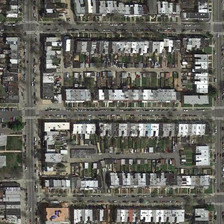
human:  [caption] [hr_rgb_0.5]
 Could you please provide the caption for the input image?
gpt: there are grey buildings of different shades lined up in every block .

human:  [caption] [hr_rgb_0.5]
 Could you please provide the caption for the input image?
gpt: many buildings and green trees are in a dense residential area .

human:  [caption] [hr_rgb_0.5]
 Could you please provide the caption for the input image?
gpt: there are grey buildings of different shades lined up in every block .

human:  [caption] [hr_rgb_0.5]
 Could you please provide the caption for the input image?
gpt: neatly arranged rectangular residential blocks are devided by busy roads .